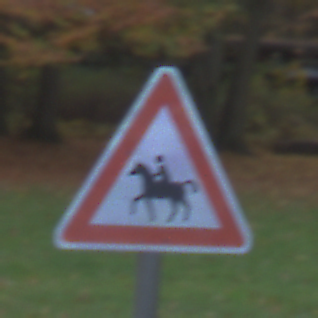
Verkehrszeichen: ReiterRechts
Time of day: SunriseSunset
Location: Outdoor (Nature)
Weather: PartlyCloudy
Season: Autumn
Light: Natural